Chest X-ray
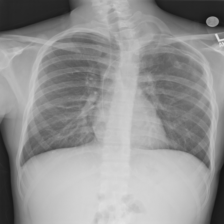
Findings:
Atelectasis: negative
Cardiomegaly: negative
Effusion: negative
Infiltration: negative
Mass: negative
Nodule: negative
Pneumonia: positive
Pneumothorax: negative
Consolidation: negative
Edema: negative
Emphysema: negative
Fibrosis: negative
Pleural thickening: positive
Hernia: negative